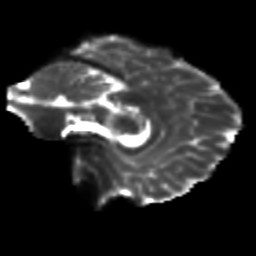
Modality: T2w
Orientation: sagittal
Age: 28
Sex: female
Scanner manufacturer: siemens
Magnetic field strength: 3 T
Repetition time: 3.5 s
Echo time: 0.113 s